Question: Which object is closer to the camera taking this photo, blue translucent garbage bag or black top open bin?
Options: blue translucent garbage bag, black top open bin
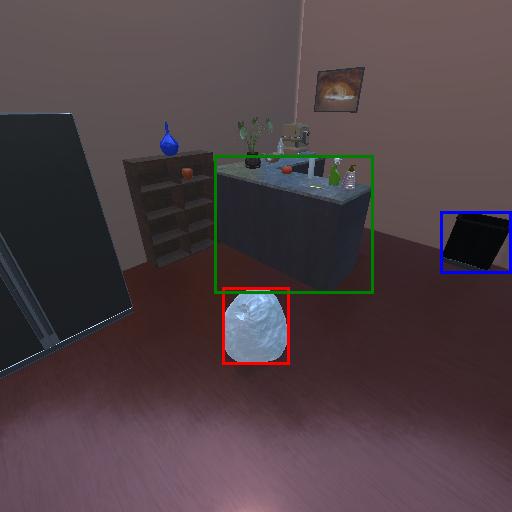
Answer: blue translucent garbage bag